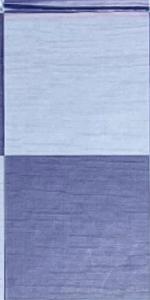
Label: Empty